Interaction volume radius: 5 \u00c5
Interaction volume height: 20 \u00c5
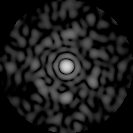
Disorder parameter: 0.8257